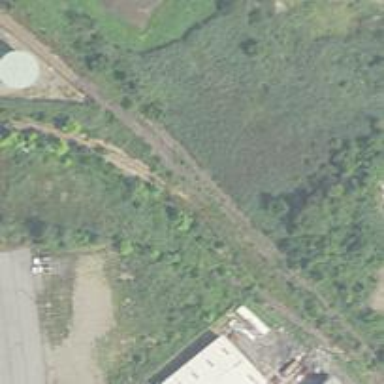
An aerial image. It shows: Disused railway spur line.